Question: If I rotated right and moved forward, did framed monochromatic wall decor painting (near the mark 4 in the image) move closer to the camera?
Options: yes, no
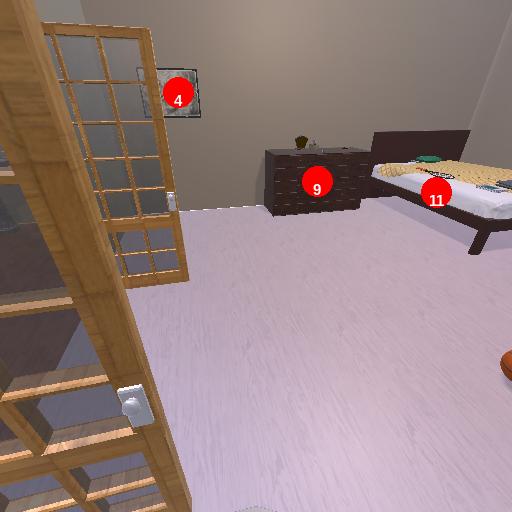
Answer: yes